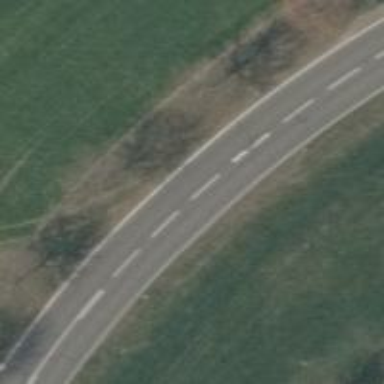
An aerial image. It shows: Tertiary road with asphalt surface.